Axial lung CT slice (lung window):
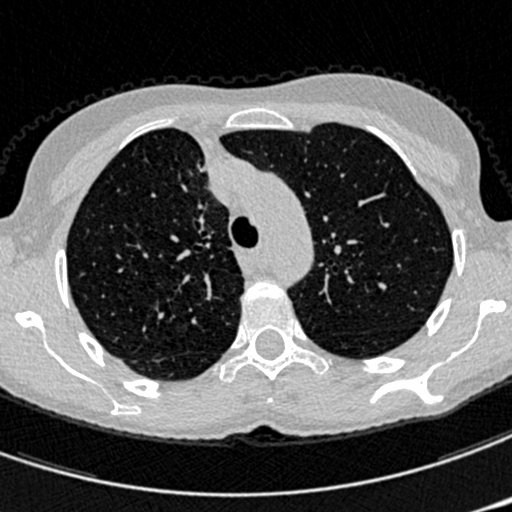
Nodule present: no